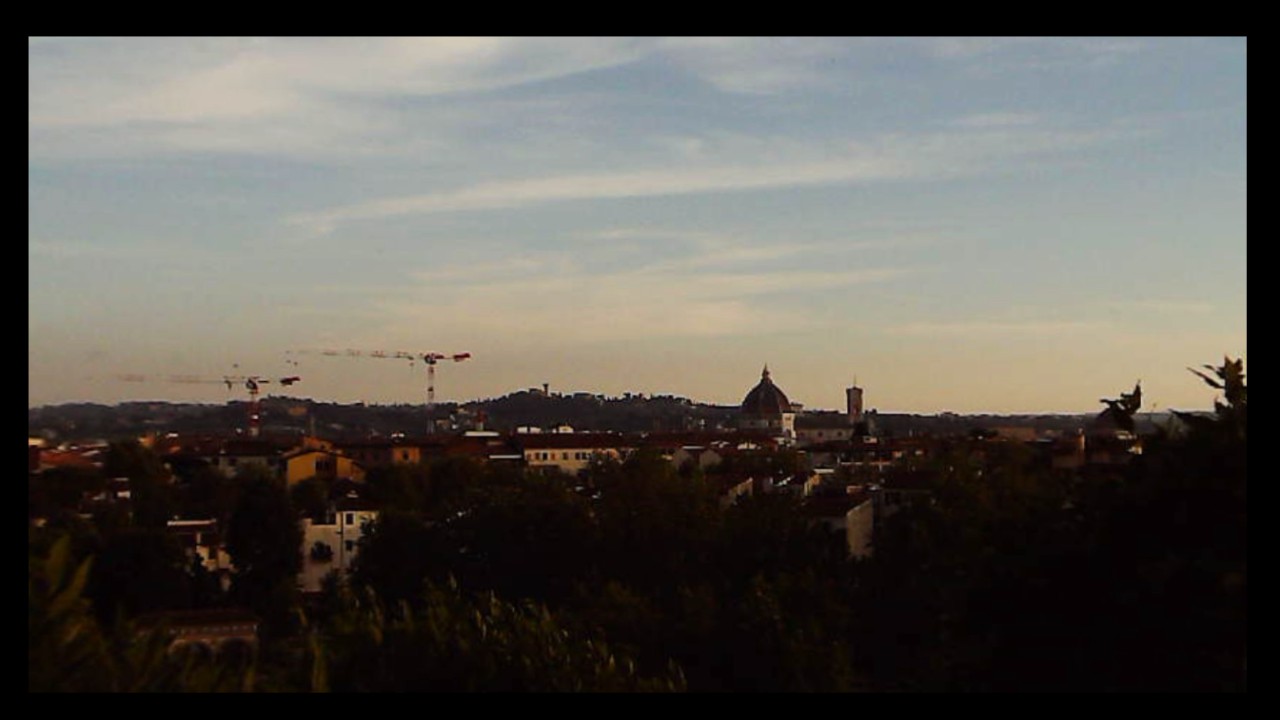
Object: Betafpv air75